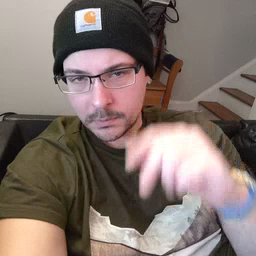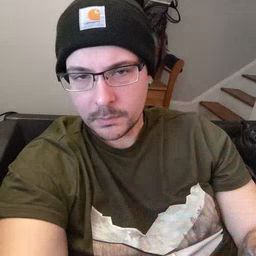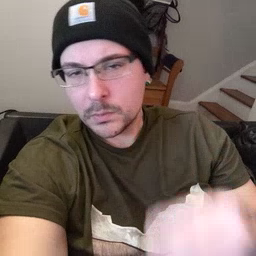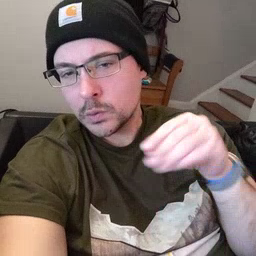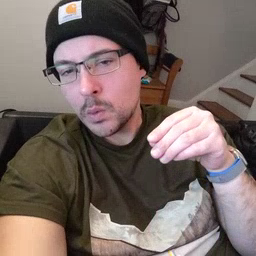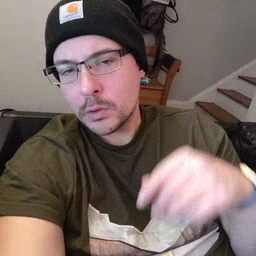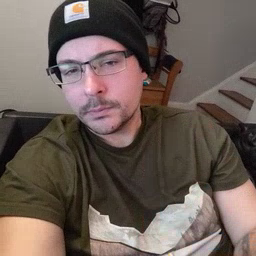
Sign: store